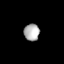
Tissue: lung
Cell type: Epithelial cells
Senescence score: 0.2377
Nuclear area (px): 258
Mean DAPI intensity: 176.465